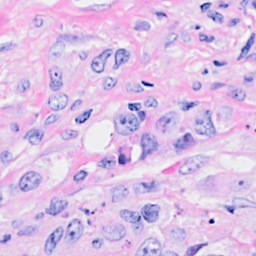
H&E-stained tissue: Breast